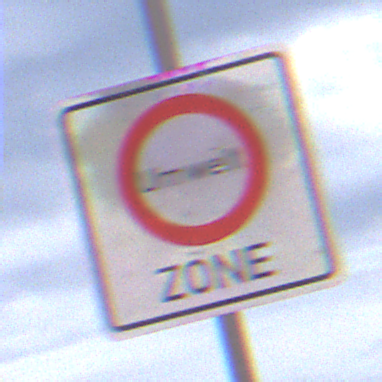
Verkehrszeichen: BeginnUmweltzone
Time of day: Midday
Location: Outdoor (Urban)
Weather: Overcast
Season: NotSpecified
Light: Natural